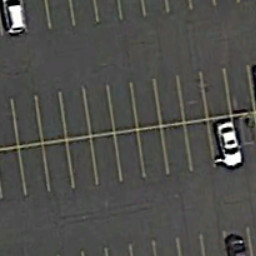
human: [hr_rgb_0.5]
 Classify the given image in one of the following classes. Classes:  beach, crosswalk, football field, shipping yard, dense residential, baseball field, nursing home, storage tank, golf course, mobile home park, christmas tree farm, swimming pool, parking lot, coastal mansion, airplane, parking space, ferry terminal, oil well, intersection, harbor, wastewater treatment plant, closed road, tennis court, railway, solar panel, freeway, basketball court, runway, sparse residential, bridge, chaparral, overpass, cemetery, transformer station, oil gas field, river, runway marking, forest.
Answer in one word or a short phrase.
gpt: parking space